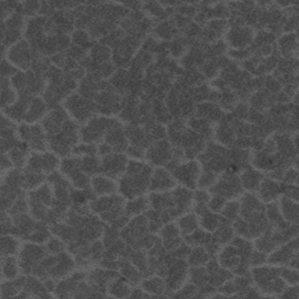
Label: frost